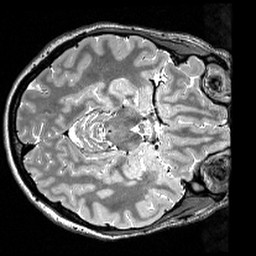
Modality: T2w
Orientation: axial
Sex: female
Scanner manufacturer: siemens
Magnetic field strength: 3 T
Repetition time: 3 s
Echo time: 0.418 s